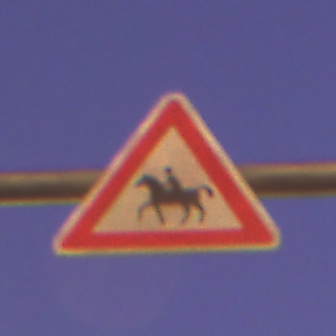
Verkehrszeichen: ReiterRechts
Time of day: Night
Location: Outdoor (Urban)
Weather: Clear
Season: NotSpecified
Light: Artificial